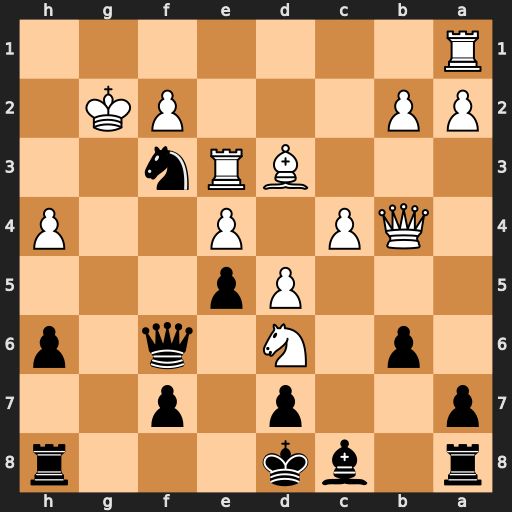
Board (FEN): r1bk3r/p2p1p2/1p1N1q1p/3Pp3/1QP1P2P/3BRn2/PP3PK1/R7
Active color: b
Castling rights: -
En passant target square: -
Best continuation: Rg8+ Kf1 Rg1+ Ke2 Nd4+